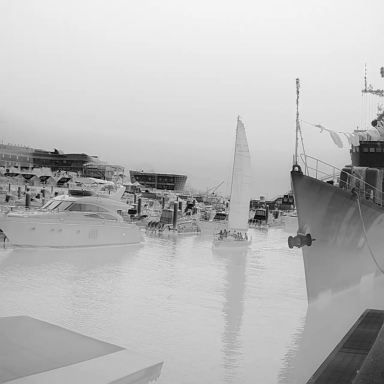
There are four canoes in the infrared image.